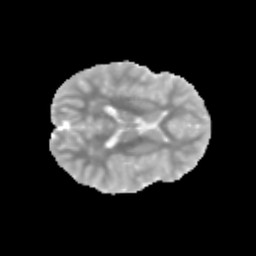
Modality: MD
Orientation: axial
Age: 9
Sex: female
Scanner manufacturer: siemens
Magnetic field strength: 3 T
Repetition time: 3.8 s
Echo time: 0.07 s